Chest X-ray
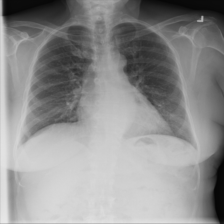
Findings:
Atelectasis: negative
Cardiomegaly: negative
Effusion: negative
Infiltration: negative
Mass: negative
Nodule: negative
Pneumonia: negative
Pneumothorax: negative
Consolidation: negative
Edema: negative
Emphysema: negative
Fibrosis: negative
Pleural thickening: negative
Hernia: negative